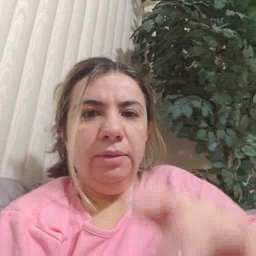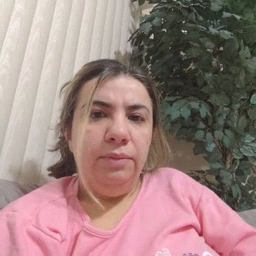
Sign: touch